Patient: sex M, age 56
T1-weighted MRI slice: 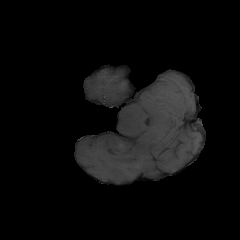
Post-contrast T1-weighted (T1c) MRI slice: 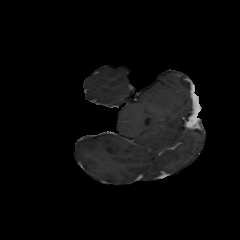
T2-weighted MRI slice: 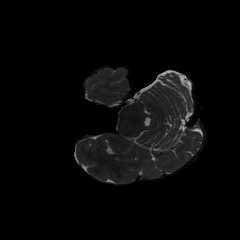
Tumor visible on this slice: no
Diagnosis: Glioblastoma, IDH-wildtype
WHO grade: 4